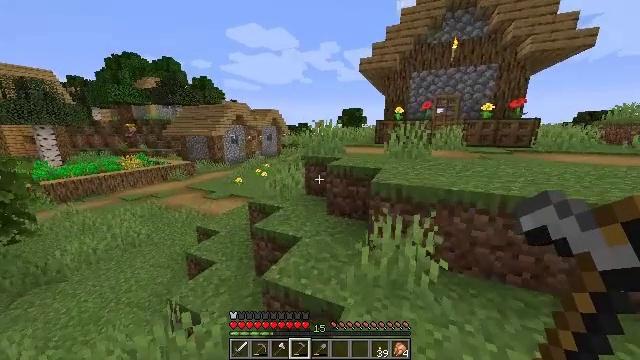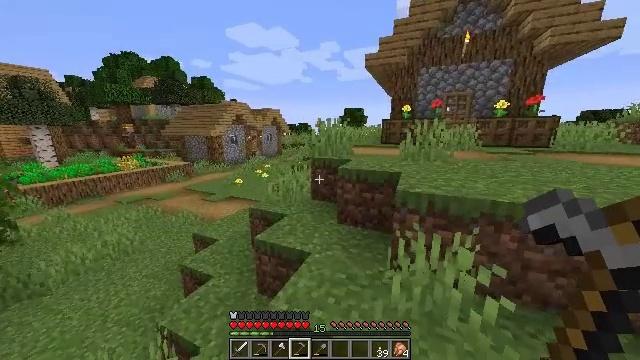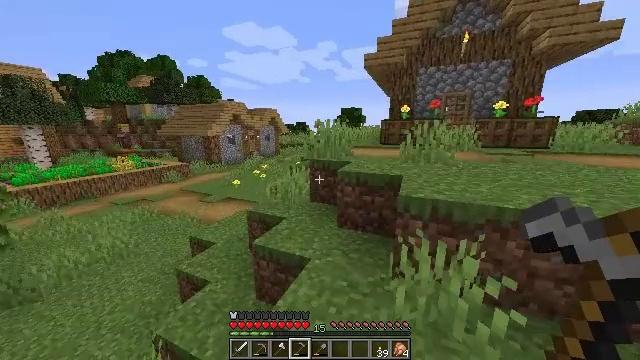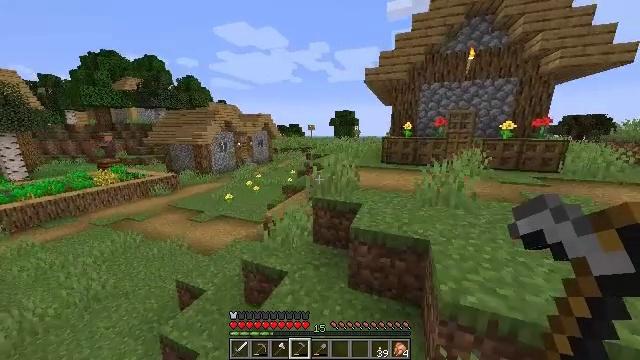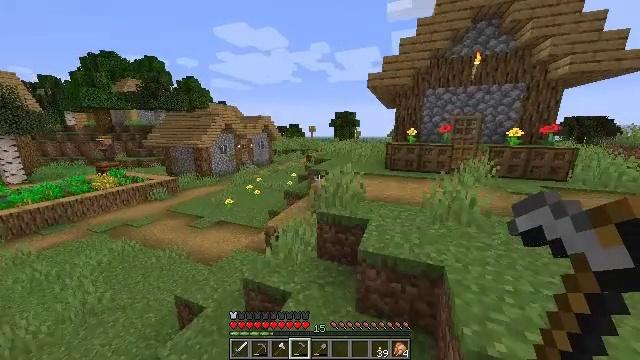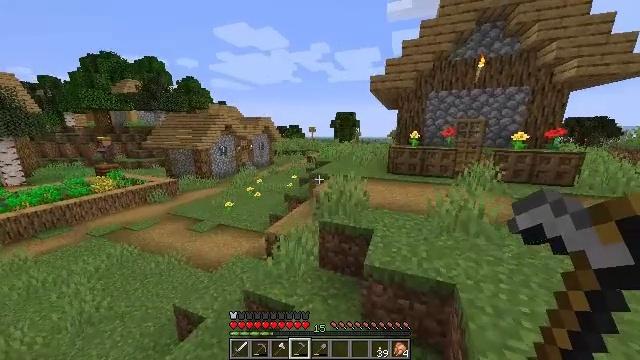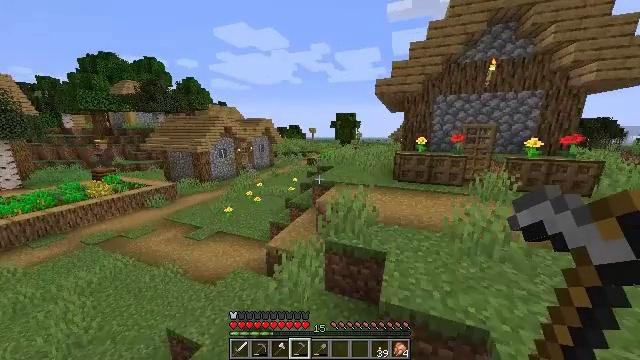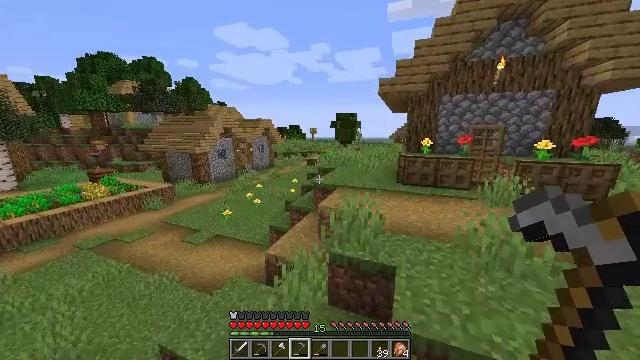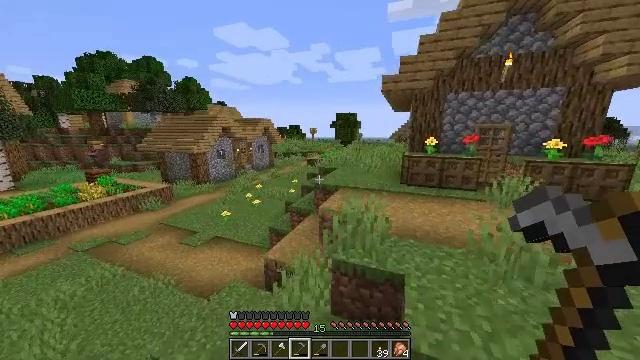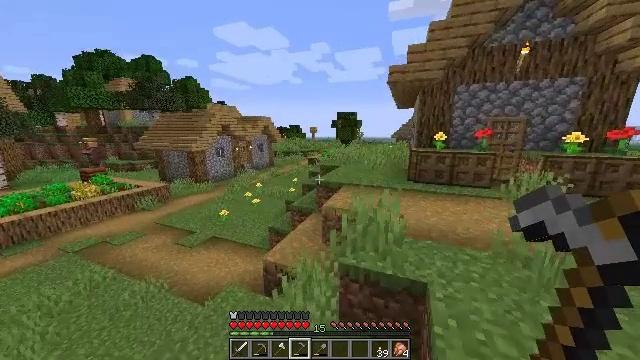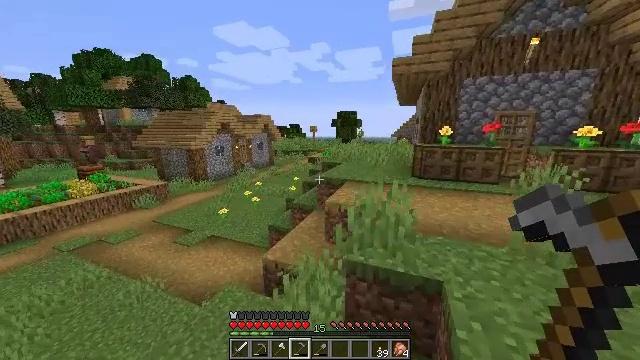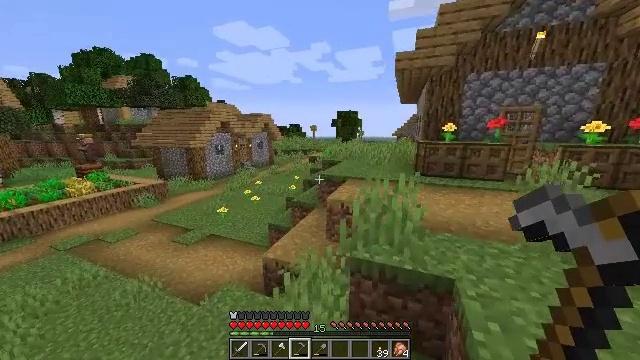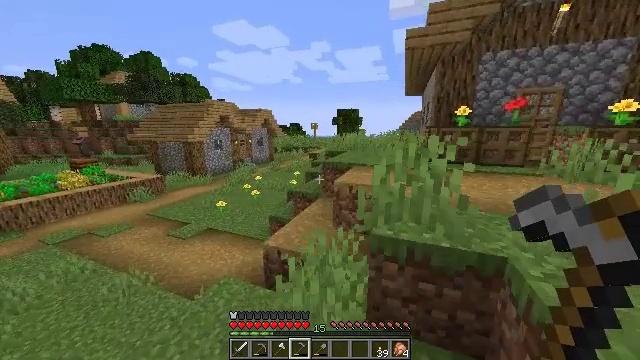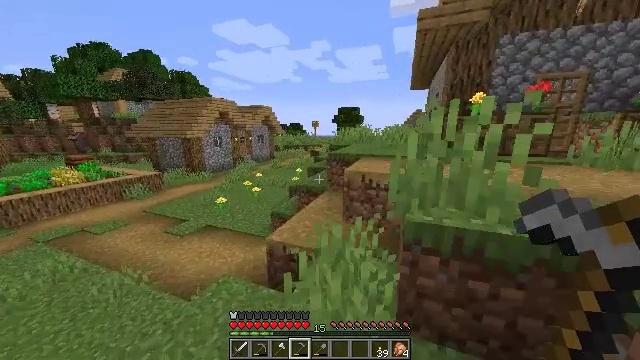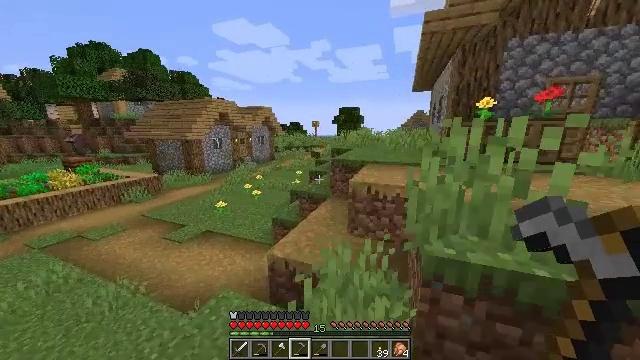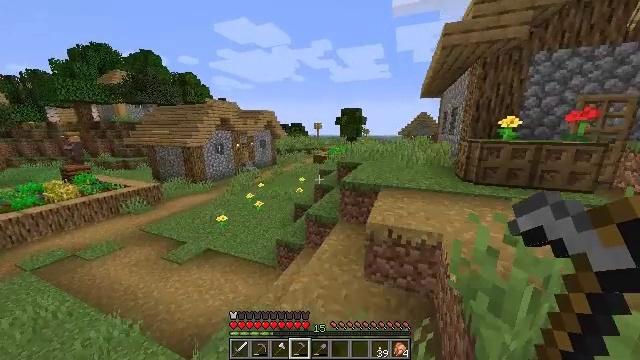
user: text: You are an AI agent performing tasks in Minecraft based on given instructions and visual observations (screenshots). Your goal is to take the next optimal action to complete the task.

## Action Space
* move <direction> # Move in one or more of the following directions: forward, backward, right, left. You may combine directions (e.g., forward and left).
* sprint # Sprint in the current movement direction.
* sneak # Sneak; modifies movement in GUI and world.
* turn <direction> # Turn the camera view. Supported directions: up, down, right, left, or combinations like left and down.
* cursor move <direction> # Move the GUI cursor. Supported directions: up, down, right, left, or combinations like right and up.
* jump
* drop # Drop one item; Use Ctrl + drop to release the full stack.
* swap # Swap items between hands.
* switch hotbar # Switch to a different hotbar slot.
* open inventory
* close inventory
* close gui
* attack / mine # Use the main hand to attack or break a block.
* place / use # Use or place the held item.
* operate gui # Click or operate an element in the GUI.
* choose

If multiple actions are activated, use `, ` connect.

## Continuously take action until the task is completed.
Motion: motion action
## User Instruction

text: Break oak leaves from the trees.
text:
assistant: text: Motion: move forward and move left, sprint, jump
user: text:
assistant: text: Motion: move forward and move left, sprint, jump
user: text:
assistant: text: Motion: move forward and move left, sprint, turn right, jump
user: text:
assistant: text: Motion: move forward, sprint, jump
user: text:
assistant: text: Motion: move forward and move right, sprint, jump
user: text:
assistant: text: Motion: move forward and move right, sprint, jump
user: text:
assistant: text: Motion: move forward and move right, sprint, jump
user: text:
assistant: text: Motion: move forward and move left, sprint, jump
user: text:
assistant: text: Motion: move forward and move left, sprint, jump
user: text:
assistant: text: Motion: move forward and move left, sprint, jump
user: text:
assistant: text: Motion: move forward and move left, sprint, jump
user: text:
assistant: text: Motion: move forward and move left, sprint, jump
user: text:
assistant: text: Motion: move forward and move left, sprint, jump
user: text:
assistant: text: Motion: move forward and move left, sprint, jump
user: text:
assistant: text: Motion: move forward, sprint, jump
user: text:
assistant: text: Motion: move forward, sprint, jump
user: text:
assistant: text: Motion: move forward, sprint, jump
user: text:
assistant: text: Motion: move forward, sprint, jump
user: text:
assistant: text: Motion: move forward, sprint, jump
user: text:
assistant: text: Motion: move forward, sprint, jump
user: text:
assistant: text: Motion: move forward, sprint, jump
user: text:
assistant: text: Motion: move forward, sprint, jump
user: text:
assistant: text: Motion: move forward, sprint, turn left, jump
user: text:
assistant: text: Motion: move forward, sprint, turn left, jump
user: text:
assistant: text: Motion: move forward, sprint, turn left, jump
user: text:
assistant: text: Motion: move forward, sprint, turn left, jump
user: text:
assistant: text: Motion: move forward, sprint, turn left, jump
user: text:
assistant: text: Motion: move forward, sprint, turn left, jump
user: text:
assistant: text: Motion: move forward, sprint, jump
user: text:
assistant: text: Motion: move forward, sprint, jump